Current action and preconditions to check: trajectory_clear

Your task: For each precondition in the list above, predict whether it will hold at this action.

Consider the current scene as observed from the mobile robot's camera, and analyze the predicted future states of all dynamic agents (e.g., people, animals, vehicles, or any moving entities) within the NEXT SECOND.

IMPORTANT: Only answer "very likely" if you are absolutely certain—based on strong, clear evidence—that a dynamic agent will violate the precondition in the predicted future state. Do NOT answer "very likely" for unlikely, ambiguous, or low-probability risks.

Ask yourself for each precondition: Is there a high probability, with clear and convincing evidence, that the predicted future states of any dynamic agent will interfere with the predicted future state of the currently executing action within the NEXT SECOND, causing that precondition to fail?

Assess the risk level based on these predictions. Use "likely" or "very likely" if motions create a clear risk of interference.

Use "neutral" or "improbable" if agents are nearby but their predicted paths are clearly diverging or non-conflicting.

Failure Risk Categories: "very improbable", "improbable", "neutral", "likely", "very likely"

Answer Format: Output ONLY the probability_of_failure value from these categories: "very improbable", "improbable", "neutral", "likely", "very likely"

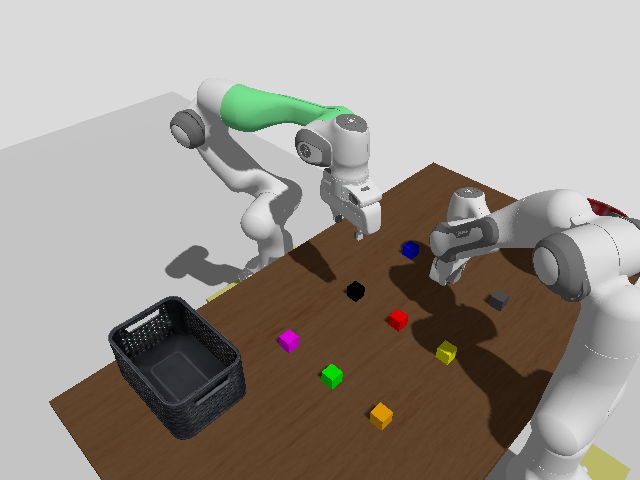

Answer: very improbable